Question: I'm trying to make it so I can select values that are below 601 (slightly 10 minutes). I take 'time()' and subtract it by the field 'time'. I don't understand why it isn't working. Can someone explain or does SQL just not have this ability. I don't get any error, though it gives data that doesn't make much sense.
'''
$pdo->query("SELECT * FROM 'online' WHERE '".time()."'-'time' > 601");
'''
It doesn't seem to be working.

'id' = 1
'uid' = 1
'time' = <PHONE> (To be honest, I don't know why this is a 'TEXT'. I haven't had an issue with it before though, so that's why I assume that it's not the problem)
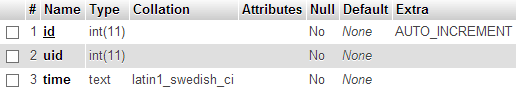
Answer: If you're working in MySQL and your 'time' column is a 'DATETIME' or 'TIMESTAMP' data type, try this query.
'''
WHERE 'time' >= NOW() - INTERVAL 601 SECOND
'''
If your 'time' column is an integer containing a Unix-style timestamp (or a text string showing an integer), then try this.
'''
WHERE 'time' >= UNIX_TIMESTAMP() - 601
'''
This way of structuring the query allows MySQL to exploit an index on your 'time' column. But, if the timestamp's a text string the index will work a little strangely.
Notice that 'time' is a suboptimal choice for a column name because it's a MySQL reserved word. You have to be diligent to enclose it in backticks all the time, or you'll get bizarre errors.